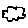
Label: cloud